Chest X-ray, PA view. Patient: 26 years old, sex M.
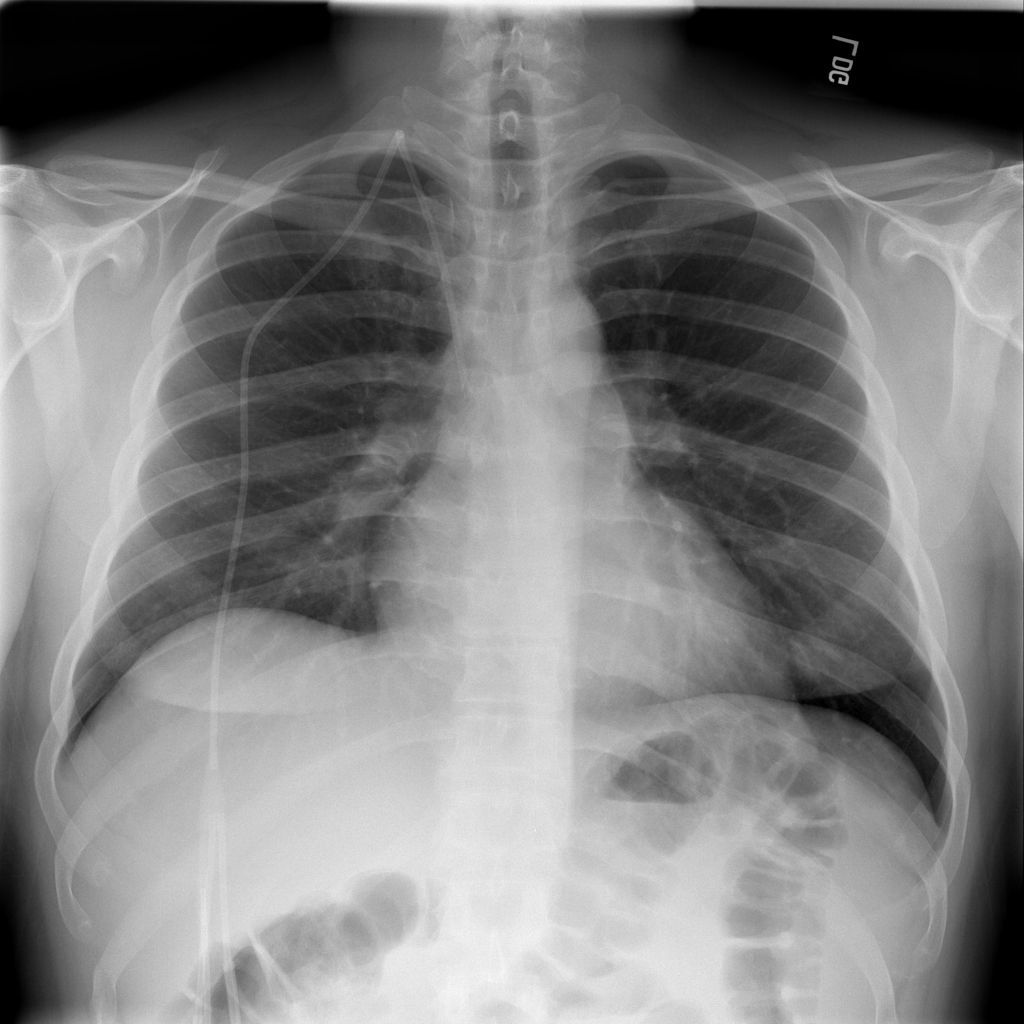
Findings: No Finding